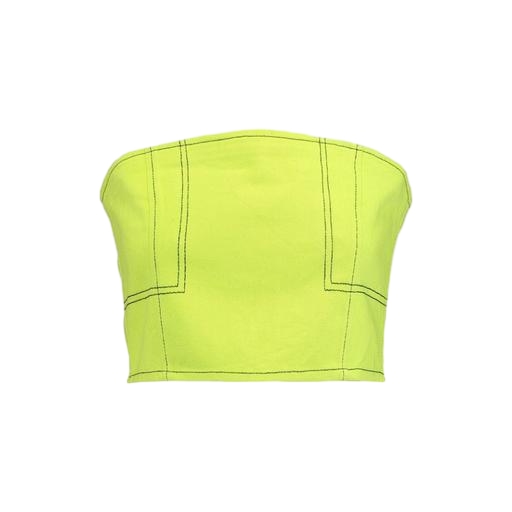
tube top, yellow tube top, small tube top, white background